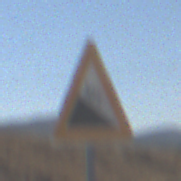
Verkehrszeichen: Gefaelle10
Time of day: Midday
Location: Outdoor (RoadRail)
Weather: Clear
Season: Summer
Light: Natural